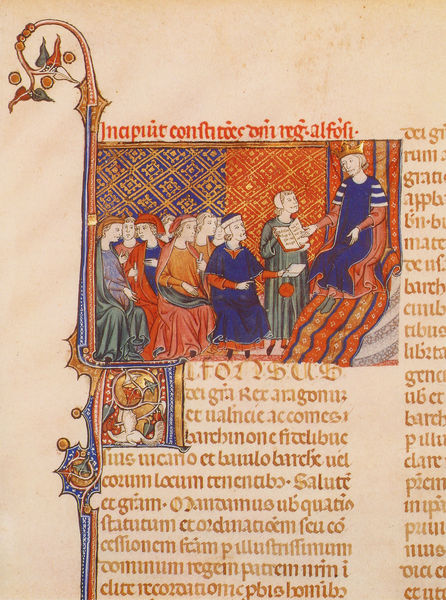
Titel: Usatges i Constitucions
Institution: Paris, Bibliothèque Nationale
Schlagwörter: blau, gruppe, mann, menschen, kleider, männer, zeichnung, rot, muster, ornament, teppich, bart, mützen, bild, gold, gewänder, blatt, krone, schrift, papier, schuhe, hof, könig, thron, tapete, stufen, buch, religion, seite, text, buchstaben, knien, initiale, herrscher, hauben, buchseite, pergament, mittelalter, mittelalterlich, gläubige, latein, apostel, buchmalerei, untertanen, inkunabeln, uchmalerei